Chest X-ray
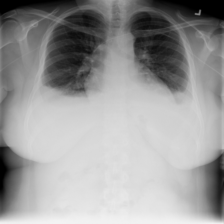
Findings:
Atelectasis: negative
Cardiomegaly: negative
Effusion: positive
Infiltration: negative
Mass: positive
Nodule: negative
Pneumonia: negative
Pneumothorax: negative
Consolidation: positive
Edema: negative
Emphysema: negative
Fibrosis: negative
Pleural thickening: negative
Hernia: negative